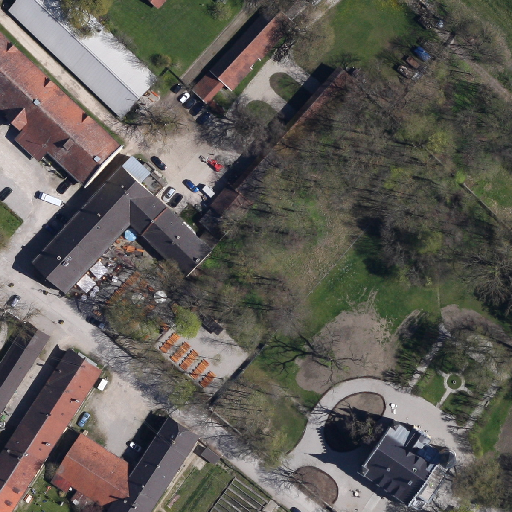
Referring expression: unpaved road